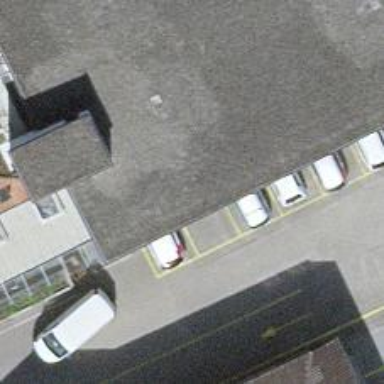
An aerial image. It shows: Charging station.